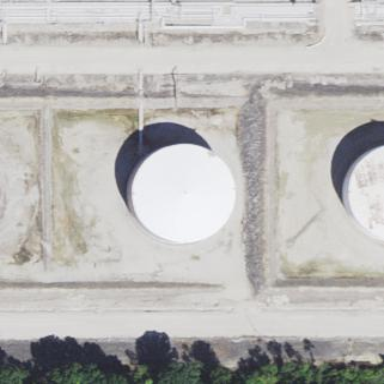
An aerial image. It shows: Storage tank which is man-made and housed in building.